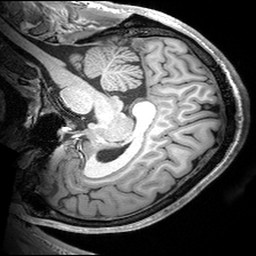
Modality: T1w
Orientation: sagittal
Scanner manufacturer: siemens
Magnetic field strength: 3 T
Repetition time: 2.53 s
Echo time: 0.00299 s